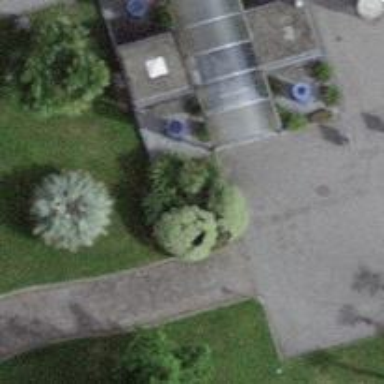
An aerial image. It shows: View of roof of building.